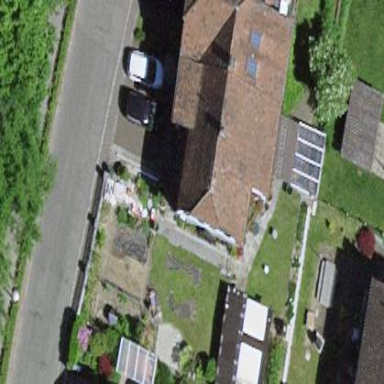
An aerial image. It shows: Semidetached house.